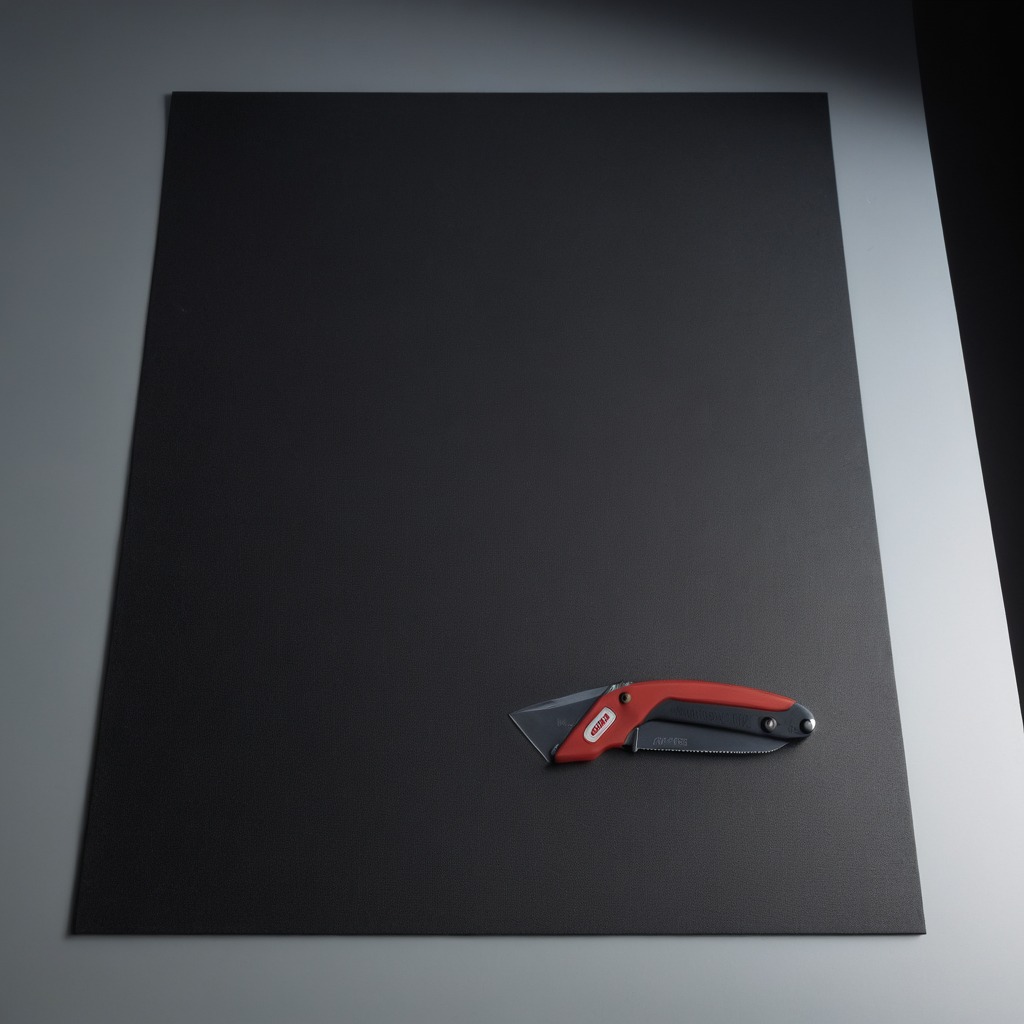
A utility knife lying on a clean granite tabletop covered with a black rubber mat inside a workshop under bright overhead lighting crisp shadows high clarity worn but beneath the mat